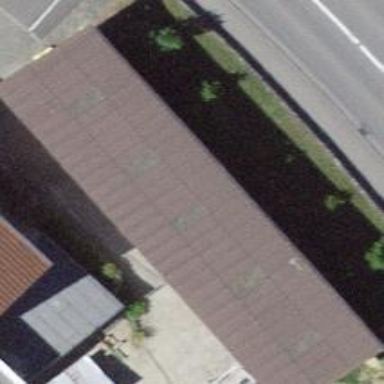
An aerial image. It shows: Farm shop located in building.